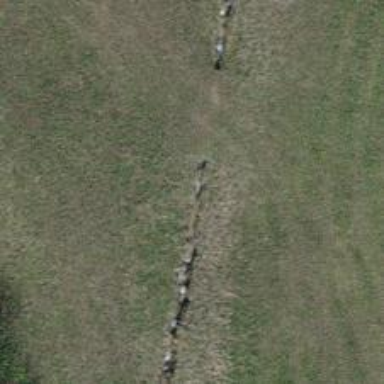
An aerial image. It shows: Culvert tunnel crossing ditch waterway.